Question: I am totally new to odoo and I am stuck with this problem:
I have a module named "comite technique" that has a one2many field with the "promoteurs" model in on other module, so I had to add a many2one field to the "promoteurs" model to make it work, when I added the many2one field, the promoteurs works pretty fine here is the code of models.py in the promoteurs module:
'''
class promoteurinitiative(models.Model):
_name = 'initiative.promoteur'
_rec_name = 'prenom'
civilite = fields.Many2one('res.partner.title')
nom = fields.Char(string="Nom", required=True)
prenom = fields.Char(string="Prenom", required=True)
date = fields.Date(string="Date de naissance", required=True)
email = fields.Char()
country_id = fields.Many2one('res.country', string='Country', ondelete='restrict')
tel = fields.Char(string="Tel", required=True)
contract_count = fields.Integer()
comite_id = fields.Many2one('initiative.comitetechnique', string="Comite technique")
'''
But whenever I add the one2many field in the "comite technique" ,change its view, restart odoo server and try to upgrade the module, I get this error:

Here is the code in models.py of the "comite technique" module:
'''
import calendar
class comitetechniqueinitiative(models.Model):
_name = 'initiative.comitetechnique'
_rec_name = 'date'
_description = 'comitetechniqueinitiative'
date = fields.Date(default=fields.Date.today, string="Date de la comite technique", required=True)
jour = fields.Char( string='Jour')
pro = fields.One2many('initiative.promoteur','comite_id')
@api.onchange('date')
def _get_day_of_date(self):
for r in self:
if r.date :
selected = fields.Datetime.from_string(r.date)
r.jour = calendar.day_name[selected.weekday()]
'''
I will be grateful if you can help find a solution to this problem
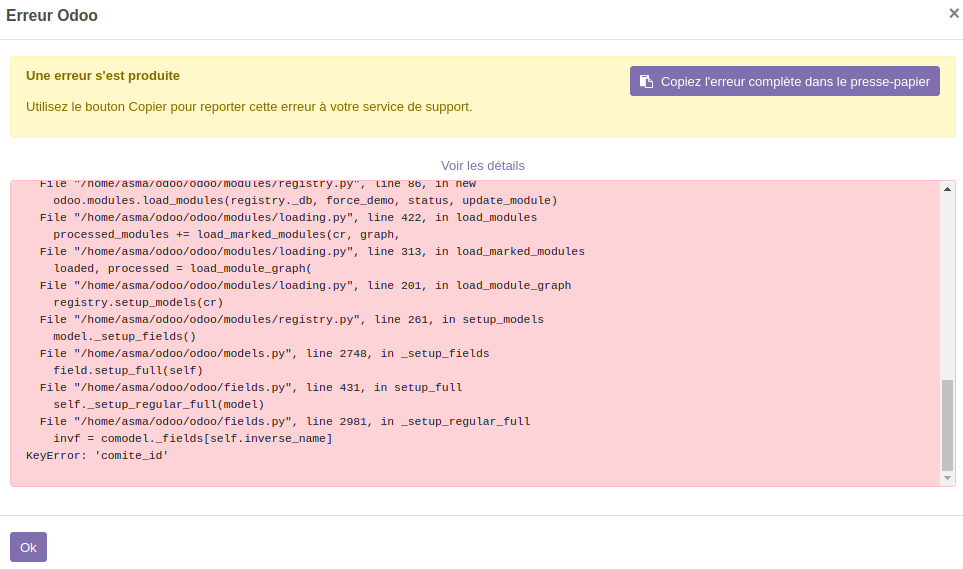
Answer: Problem solved by using inheritance and adding dependencies in manfiest file.
In models.py of the "comite technique" module:
'''
class comitetechniqueinitiative(models.Model):
_name = 'initiative.comitetechnique'
_rec_name = 'date'
_description = 'comitetechniqueinitiative anwar'
date = fields.Date(default=fields.Date.today, string="Date du comite technique", required=True)
jour = fields.Selection([('lundi', 'Lundi'), ('mardi', 'Mardi'), ('mercredi', 'Mercredi'), ('jeudi', 'Jeudi'),('vendredi','Vendredi'),('samedi','Samedi'),('dimanche','Dimanche')
], string='Jour')
promoteur = fields.One2many('initiative.promoteur','comite_id')
class promoteur(models.Model):
_inherit = "initiative.promoteur"
comite_id = fields.Many2one('initiative.comitetechnique', string="Comite technique")
'''
And adding in the manifest file of the same module the dependency to the promoteur module:
'''
'depends': ['base','promoteurinitiative']
'''